Question: I'm trying to make my add-ons option button show in the addon manager. But when user clicks it, i want it to 'notifyObserver' rather than load the add-ons option page. My goal is: My observer will catch that notify, figure out window, and do stuff in that window. In other case when user clicks it, to open new tab.

Is there a way to do this?
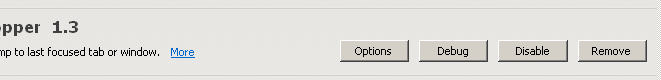
Answer: Sure there is a way, but not a good one, unfortunately. The logic is kinda <URL>
1. Have a stub options dialog (.xul) that notifies observers and then closes itself immediately. There will be a short flashing of that dialog, of course.
2. Overlay about:addons and chrome://mozapps/content/extensions/extensions.xul and hook the doCommand belonging to preferences.
3. Re-bind addon-generic, but patching/rebinding this monster of a binding is not only not easy but also very fragile (may get out of sync if future Firefox changes something) and also not even enough because there is still a menu item in the context menu.
So in conclusion: Either be OK with 1. or don't do this at all (because the gain does not nearly outweigh the fuss).
You could also add just a new button. E.g. in <URL> I added some new buttons by re-binding '.control-container'. See 'addonstab.*'.